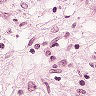
Metastatic tissue present: yes